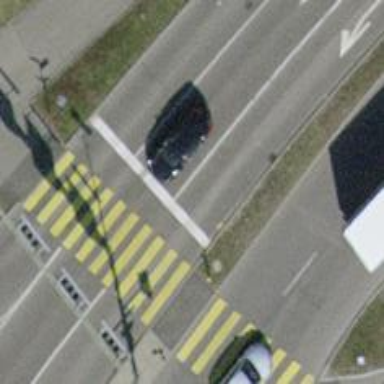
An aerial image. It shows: Road with traffic signals.